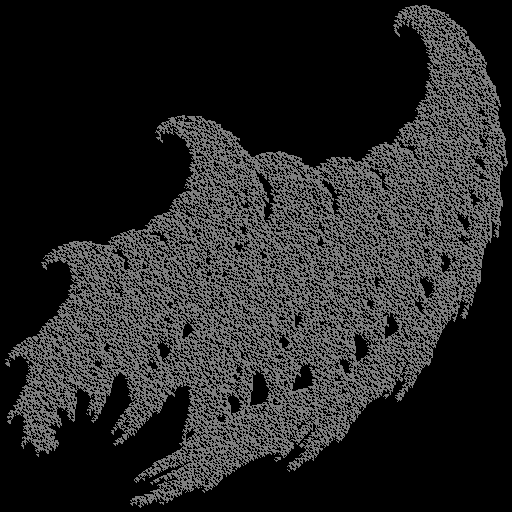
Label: spiderbrake